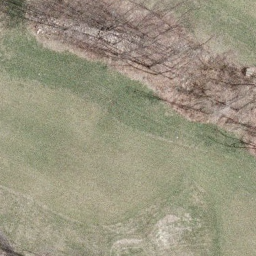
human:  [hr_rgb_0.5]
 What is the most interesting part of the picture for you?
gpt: golf course